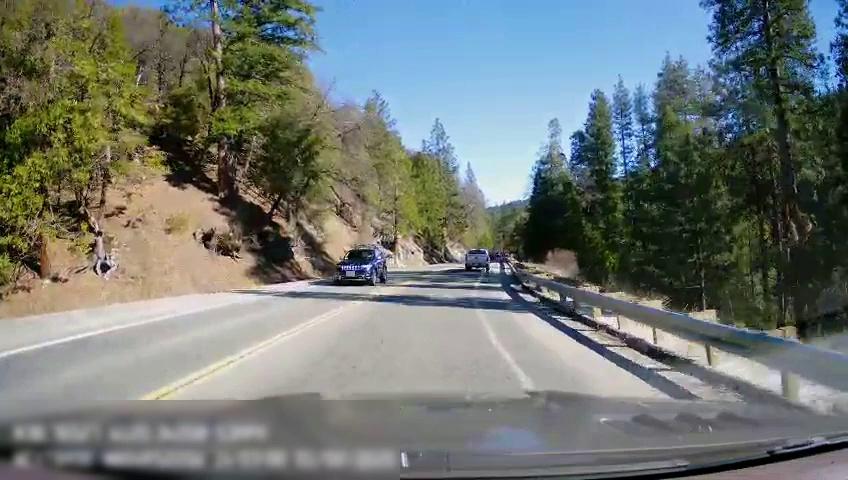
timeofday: Day
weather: Sunny
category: Drivable Space
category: Vehicles | SUV
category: Vehicles | Truck
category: Lanes | Opposite Lane
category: Lanes | Opposite Lane
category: Lanes | Current Lane
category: Lanes | Current Lane